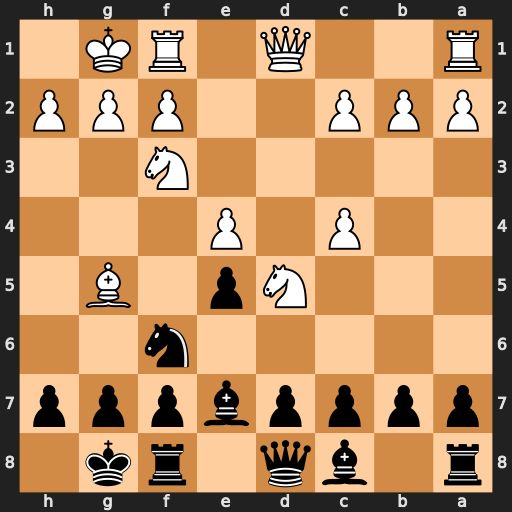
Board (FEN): r1bq1rk1/ppppbppp/5n2/3Np1B1/2P1P3/5N2/PPP2PPP/R2Q1RK1
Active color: b
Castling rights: -
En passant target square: -
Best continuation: Nxd5 Qxd5 Bxg5 Nxg5 Qxg5